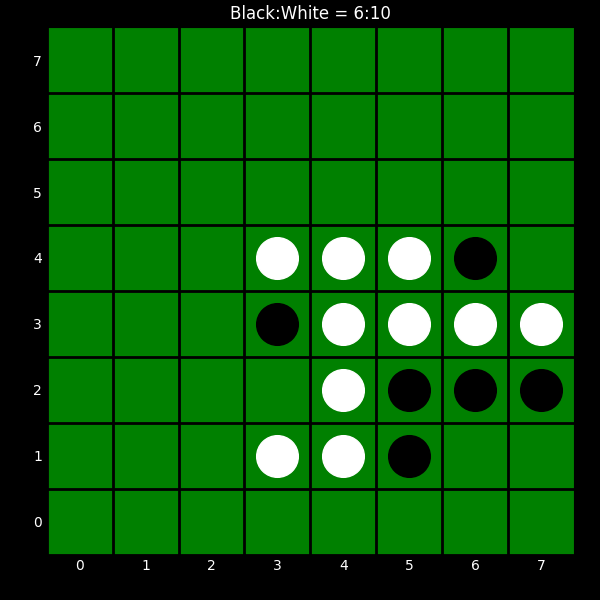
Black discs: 6
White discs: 10